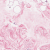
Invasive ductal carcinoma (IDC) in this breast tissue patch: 0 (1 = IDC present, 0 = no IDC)